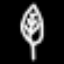
Label: leaf